Aerial crown-view tile of a tropical tree (Barro Colorado Island, Panama), acquired 20250512:
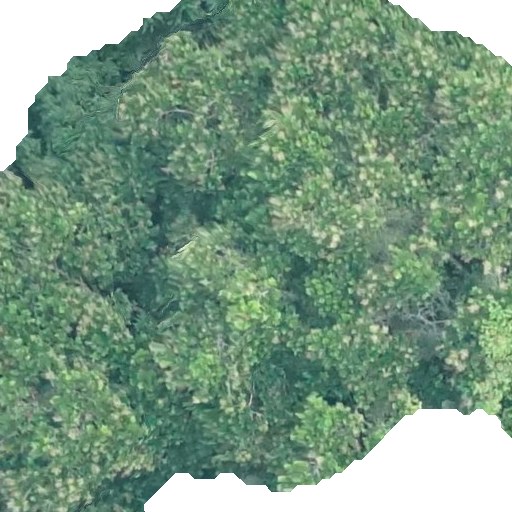
Species: Anacardium excelsum
GBIF accepted scientific name: Anacardium excelsum
Crown area: 411.754 m²